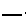
Label: line